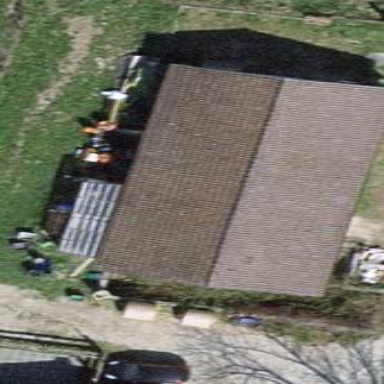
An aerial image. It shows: Gabled building.